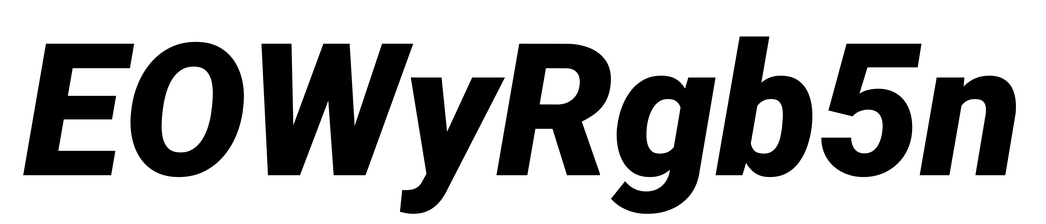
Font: Roboto-Italic_Black_Italic